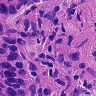
Metastatic tissue present: yes